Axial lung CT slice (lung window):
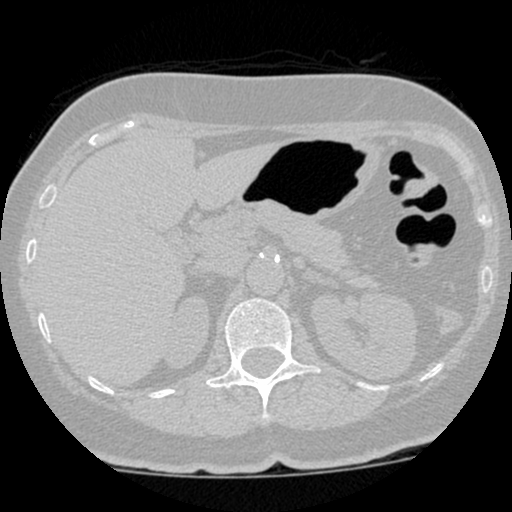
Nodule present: no